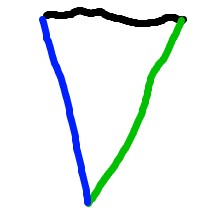
Shape: triangle